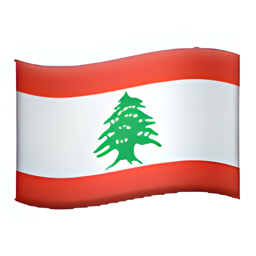
Name: flag for lebanon
Emoji: 🇧🇱
Group: Flags
Sub-group: country-flag